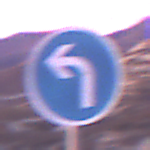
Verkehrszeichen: VorgeschriebeneFahrtrichtungLinks
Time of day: Dawn
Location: Outdoor (Nature)
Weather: PartlyCloudy
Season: NotSpecified
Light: Natural